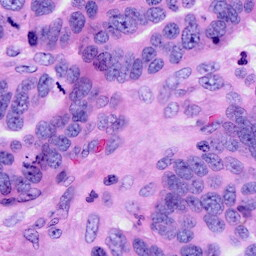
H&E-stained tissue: Ovarian